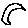
Label: moon